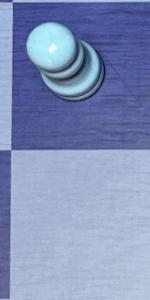
Label: Empty